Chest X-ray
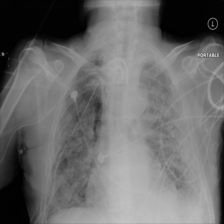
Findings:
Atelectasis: negative
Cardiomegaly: negative
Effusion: negative
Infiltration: negative
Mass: negative
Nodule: negative
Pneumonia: negative
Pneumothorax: positive
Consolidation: negative
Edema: negative
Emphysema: negative
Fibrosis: negative
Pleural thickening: negative
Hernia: negative